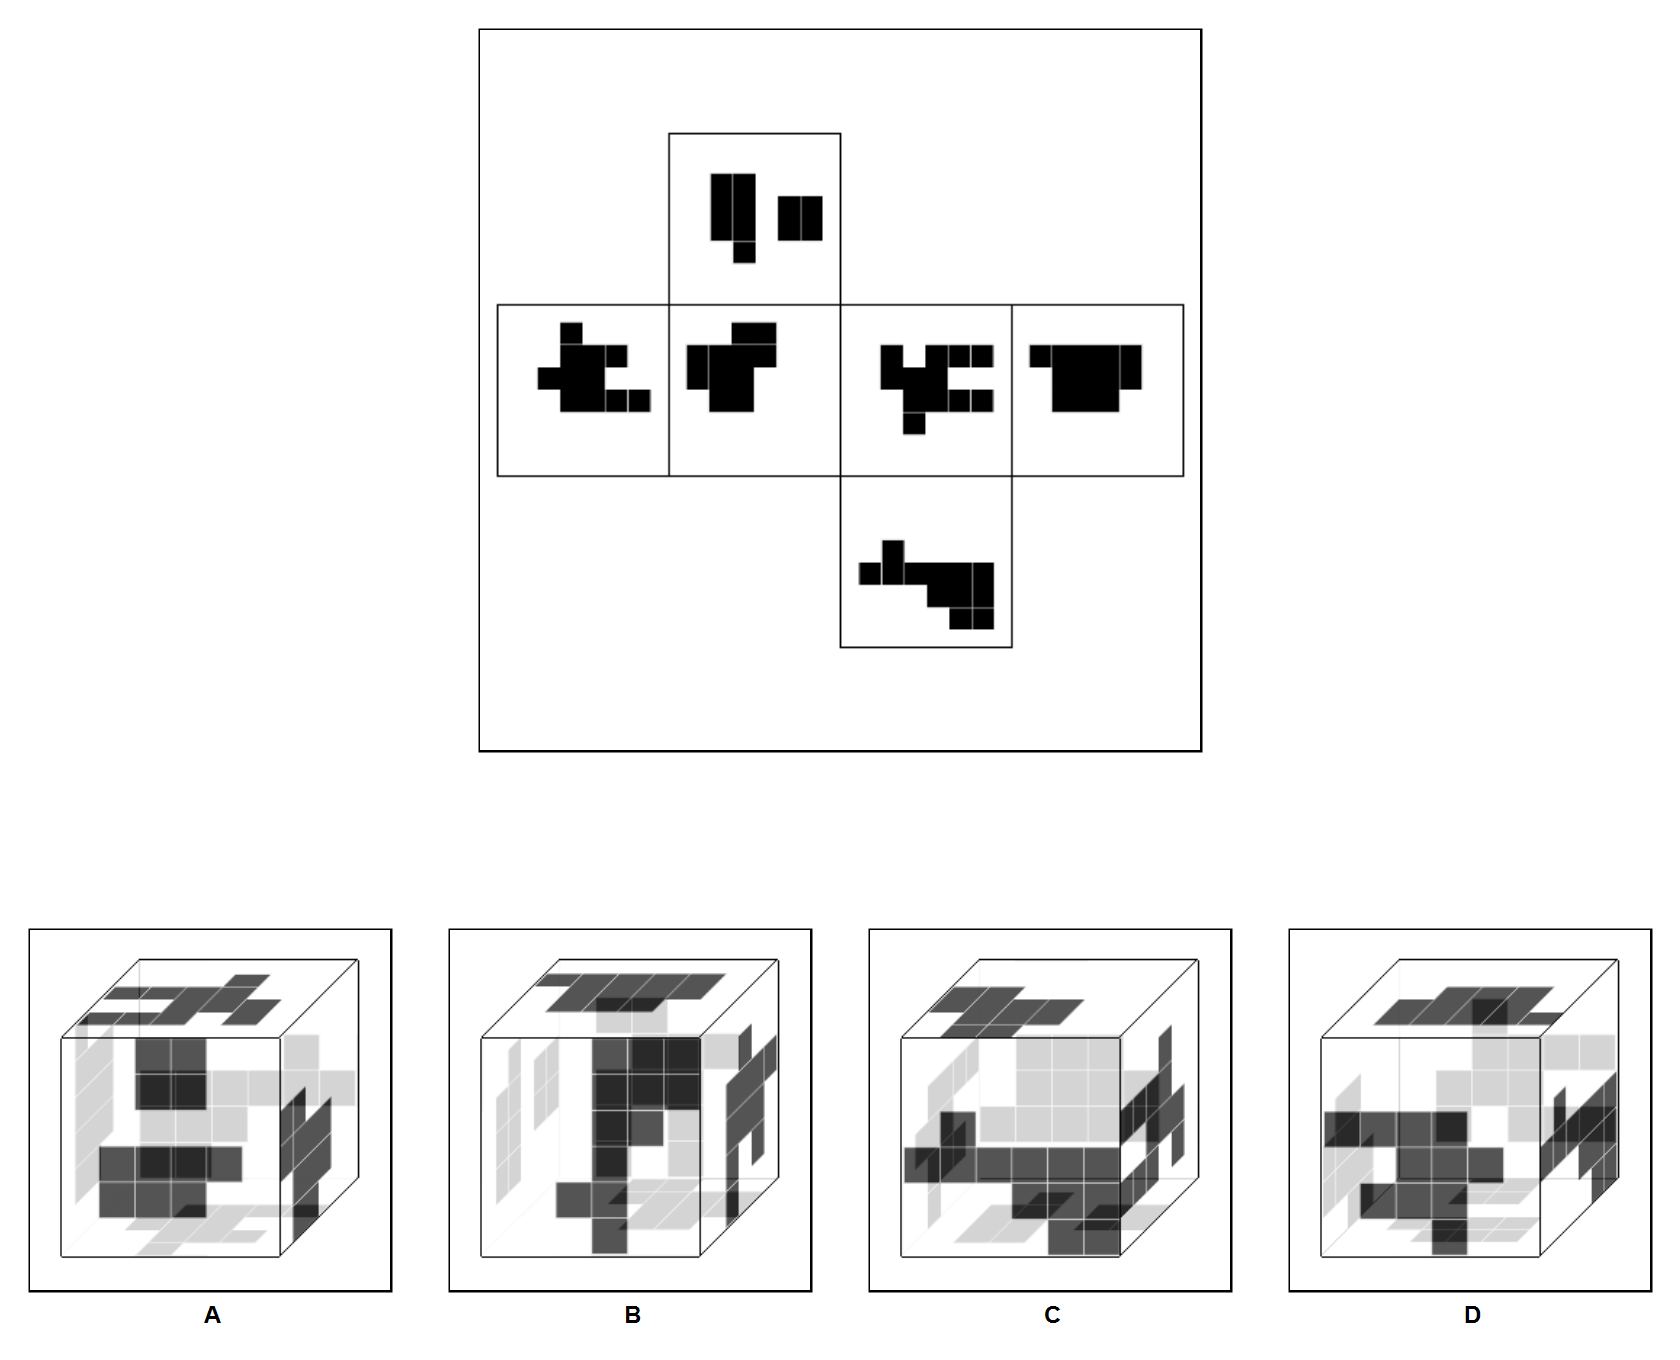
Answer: A